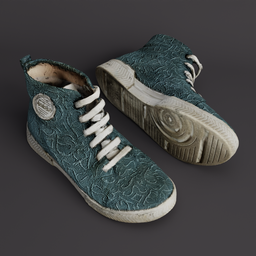
Label: people